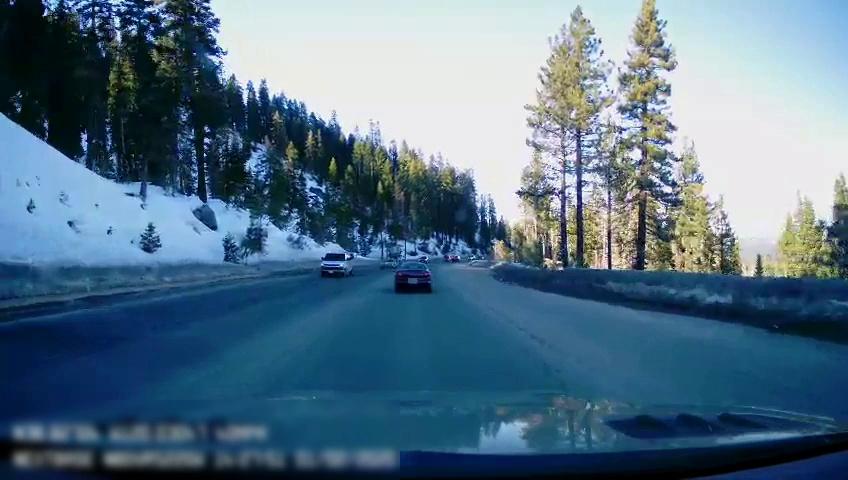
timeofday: Day
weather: Sunny
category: Drivable Space
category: Vehicles | SUV
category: Vehicles | Car
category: Vehicles | Car
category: Lanes | Opposite Lane
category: Lanes | Opposite Lane
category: Lanes | Current Lane